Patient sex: F
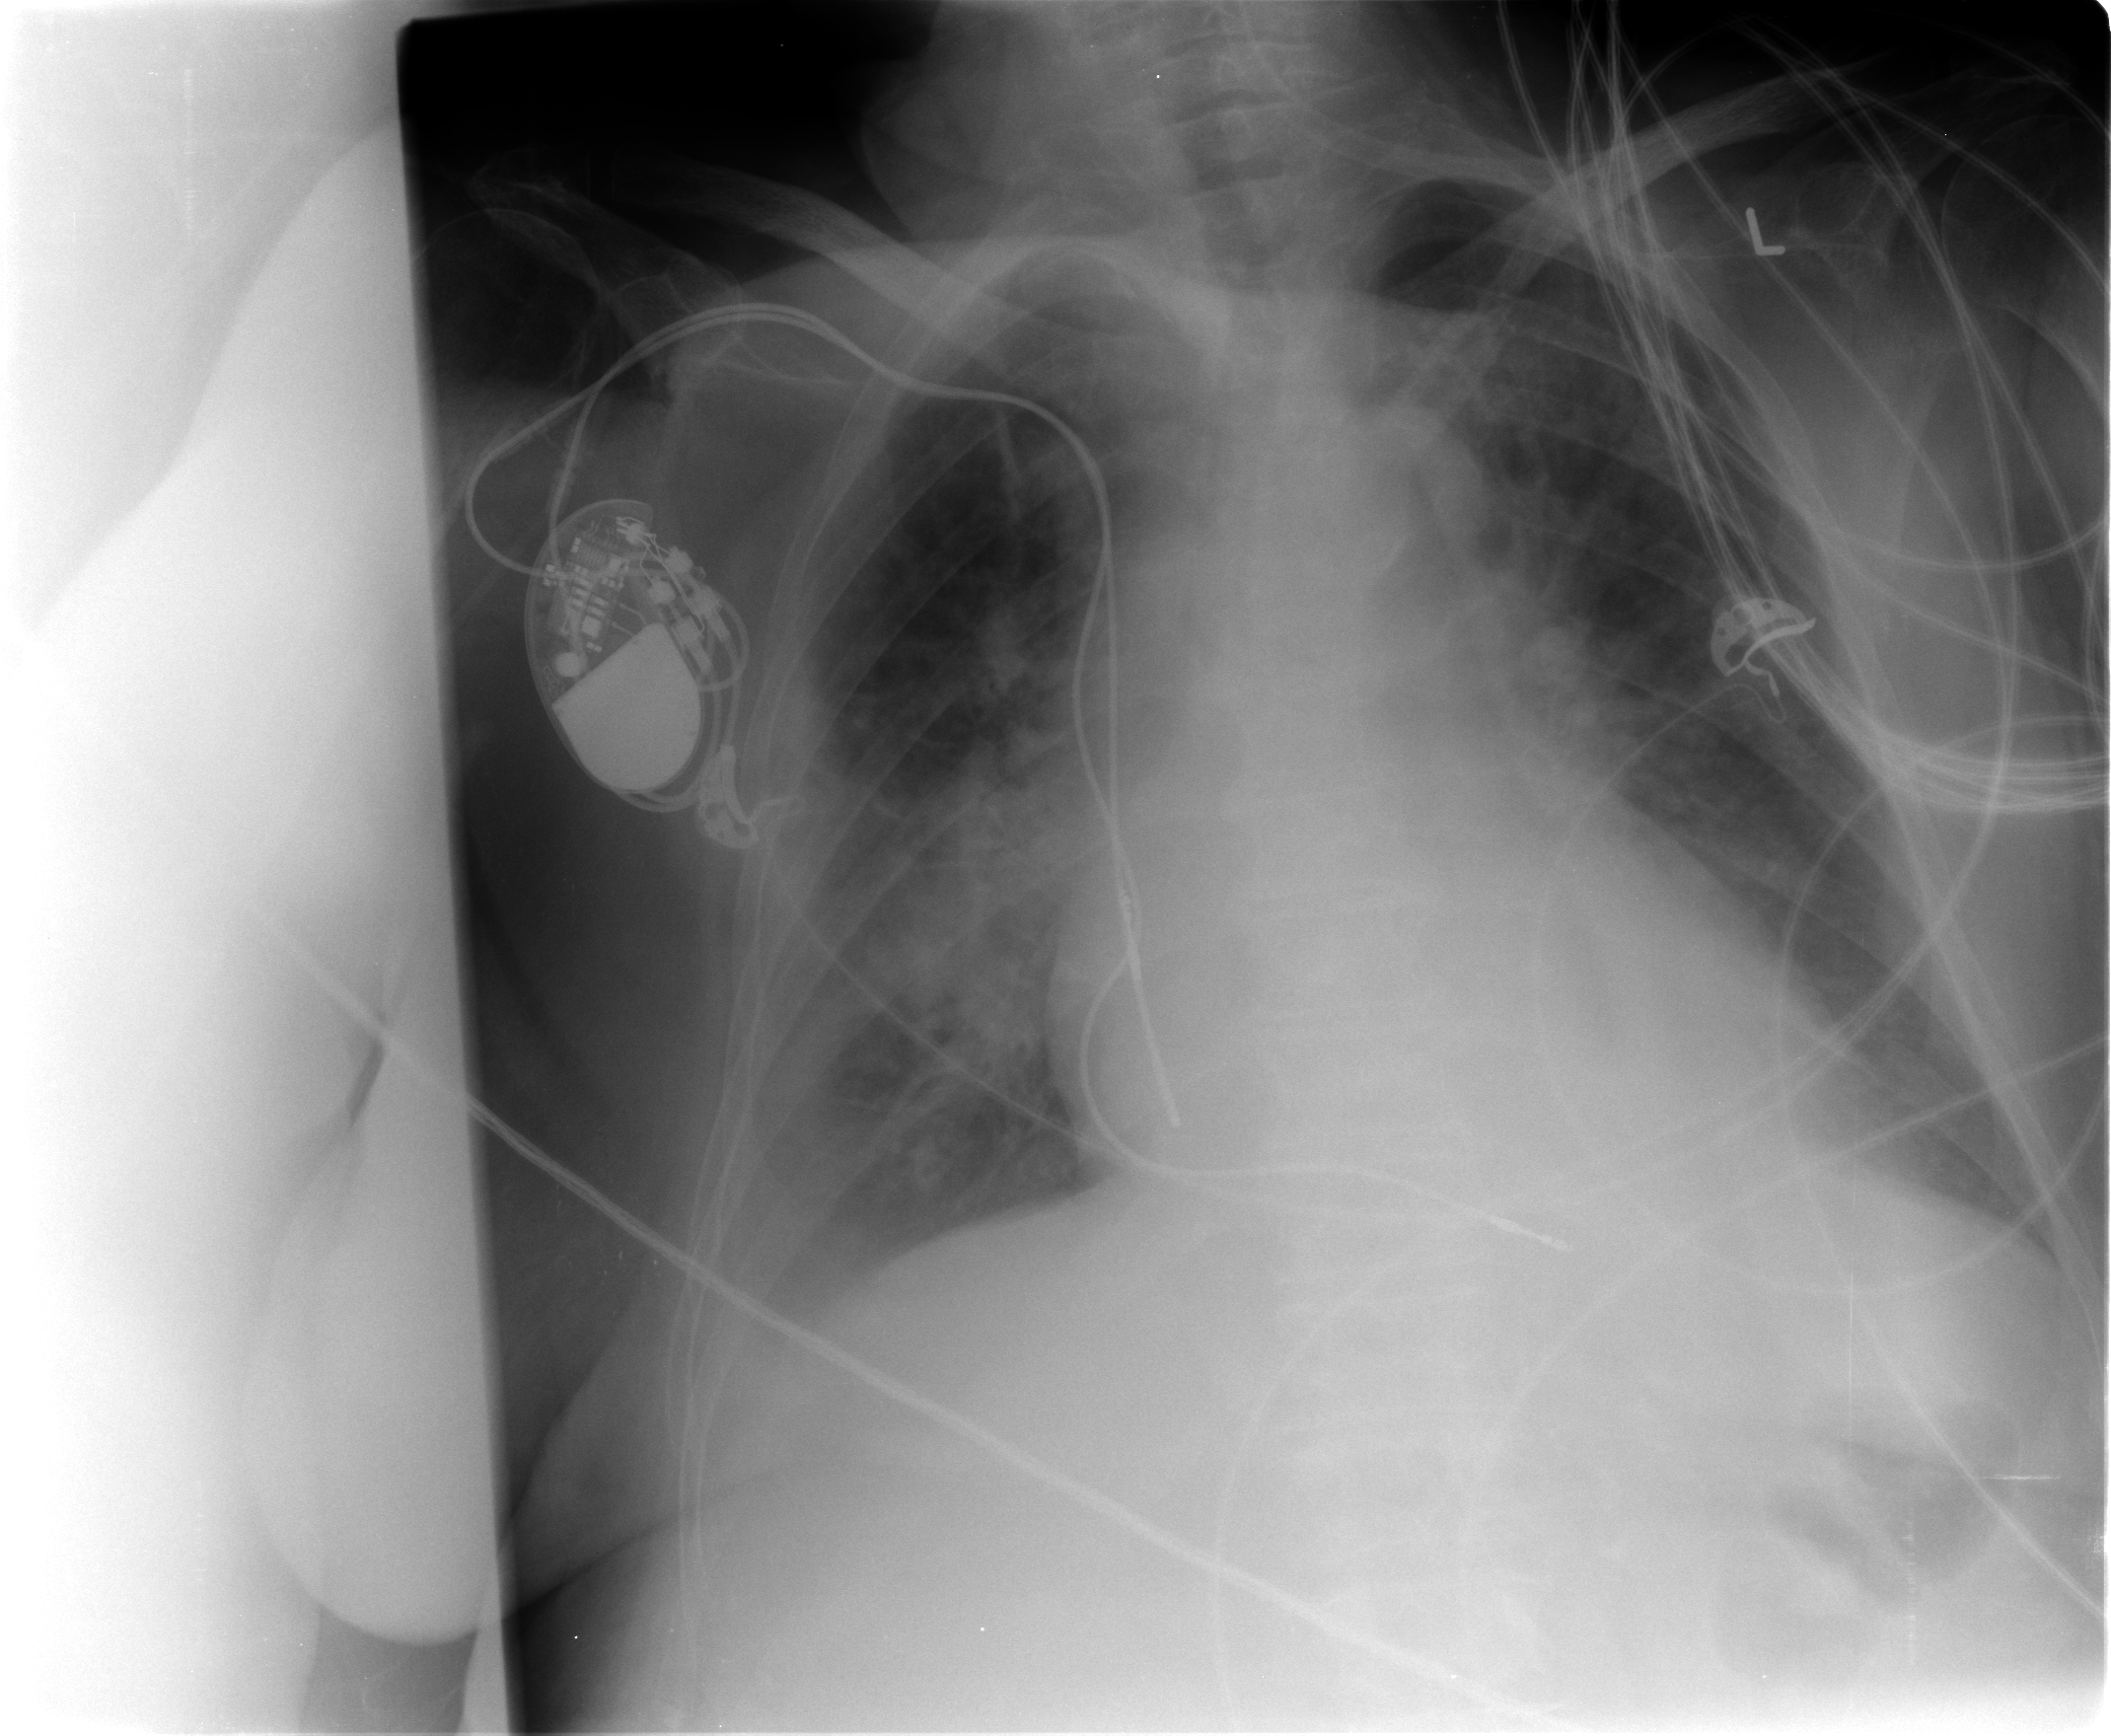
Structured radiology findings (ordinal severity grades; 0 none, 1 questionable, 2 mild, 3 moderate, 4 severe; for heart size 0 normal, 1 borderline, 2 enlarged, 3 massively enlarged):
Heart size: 2
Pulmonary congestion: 3
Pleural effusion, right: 2
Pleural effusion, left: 2
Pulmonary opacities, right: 2
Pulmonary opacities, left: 2
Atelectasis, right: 2
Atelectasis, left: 2